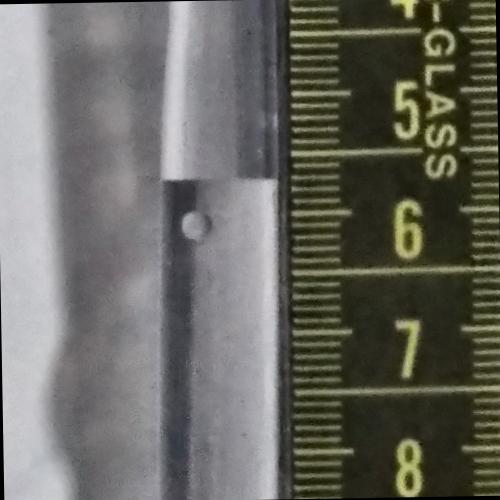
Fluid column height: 5.7 cm